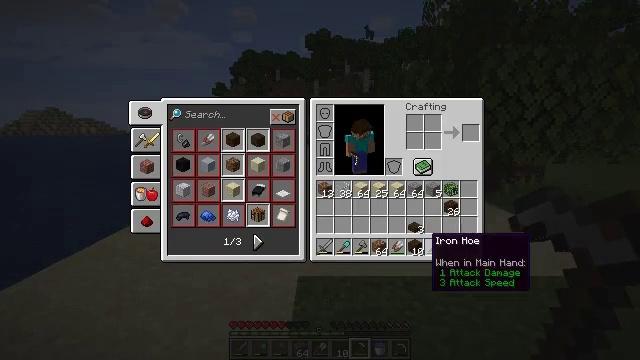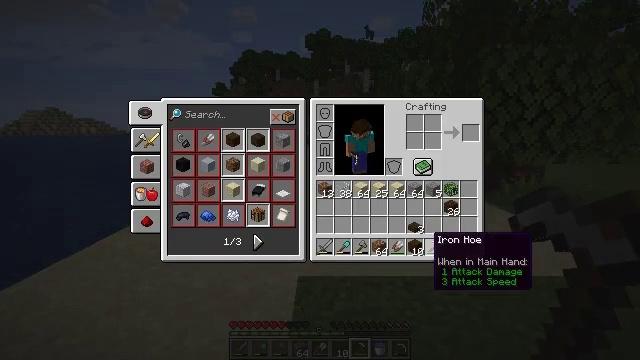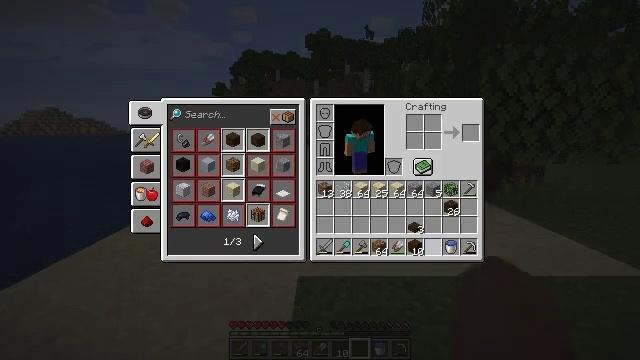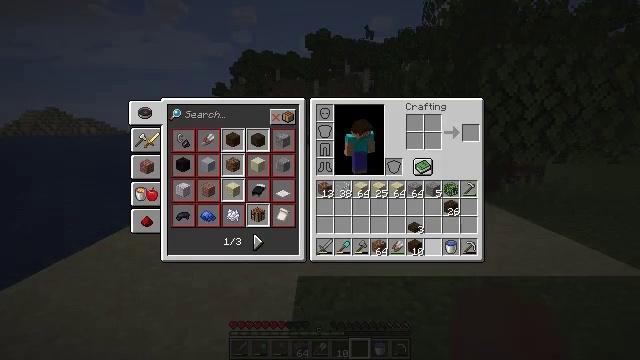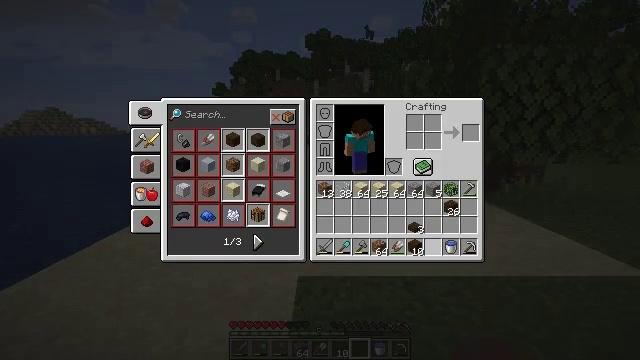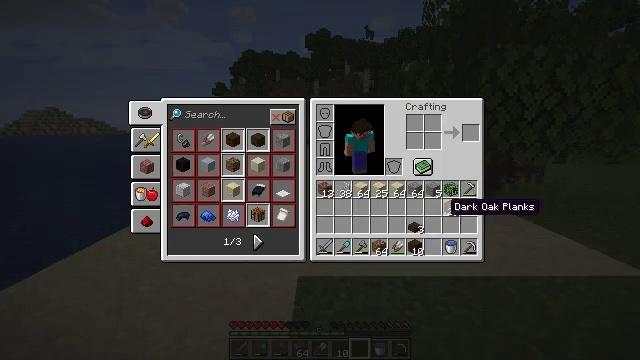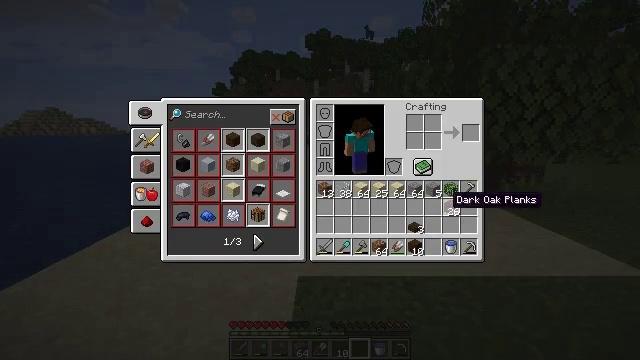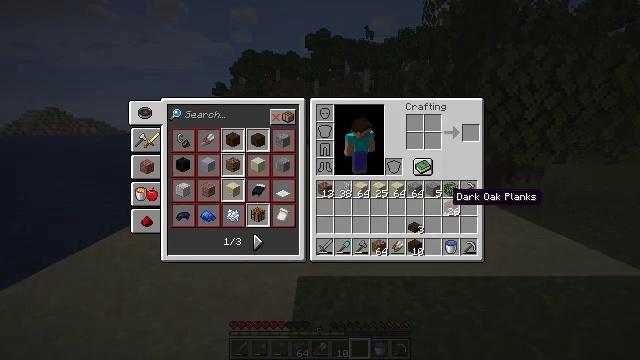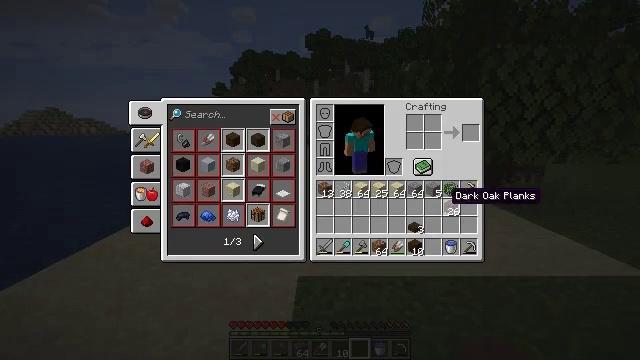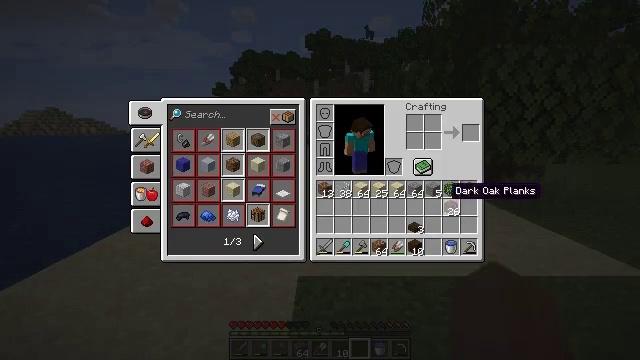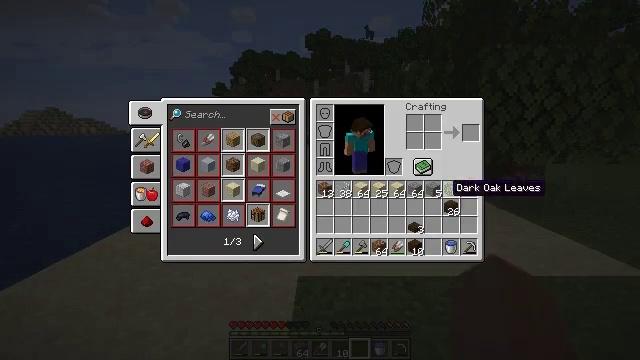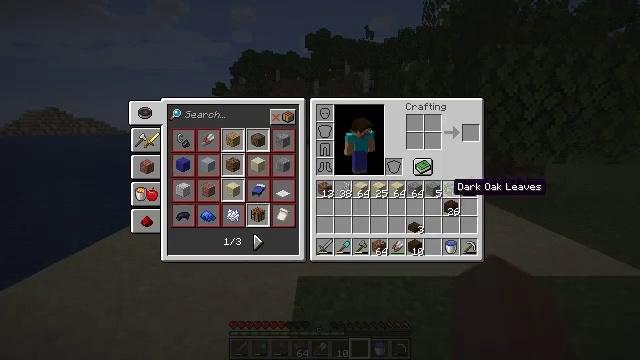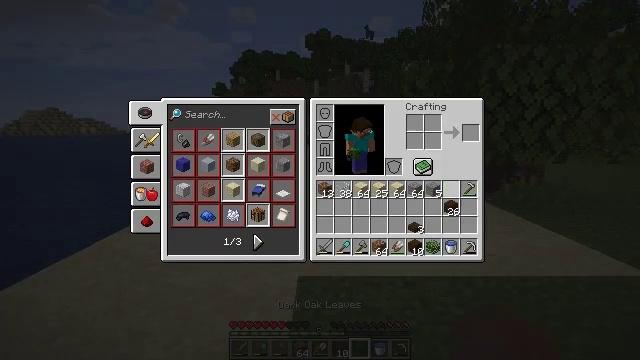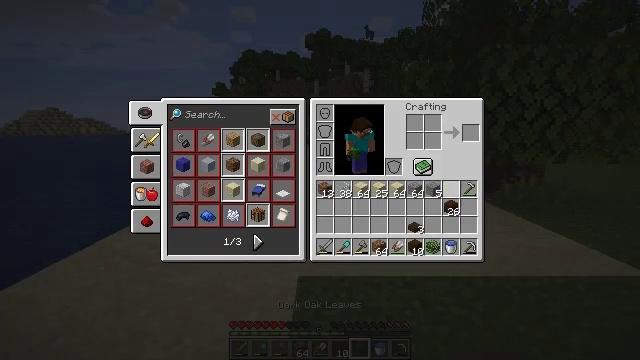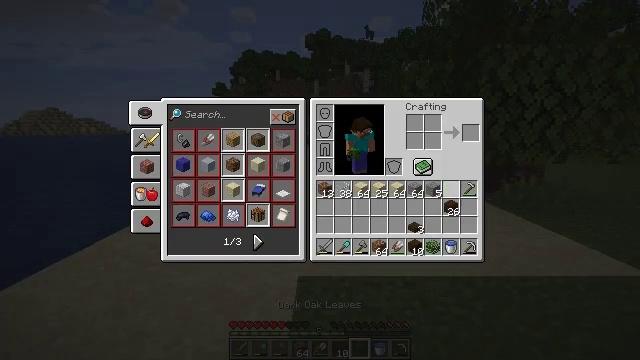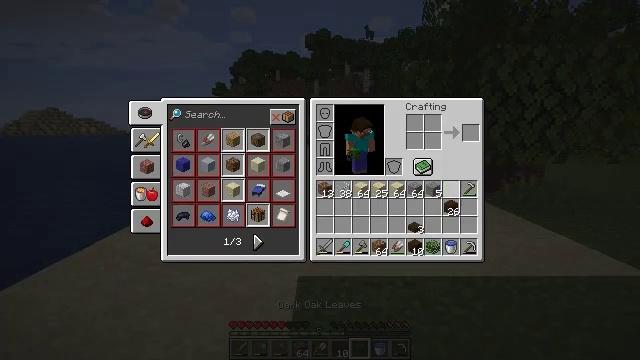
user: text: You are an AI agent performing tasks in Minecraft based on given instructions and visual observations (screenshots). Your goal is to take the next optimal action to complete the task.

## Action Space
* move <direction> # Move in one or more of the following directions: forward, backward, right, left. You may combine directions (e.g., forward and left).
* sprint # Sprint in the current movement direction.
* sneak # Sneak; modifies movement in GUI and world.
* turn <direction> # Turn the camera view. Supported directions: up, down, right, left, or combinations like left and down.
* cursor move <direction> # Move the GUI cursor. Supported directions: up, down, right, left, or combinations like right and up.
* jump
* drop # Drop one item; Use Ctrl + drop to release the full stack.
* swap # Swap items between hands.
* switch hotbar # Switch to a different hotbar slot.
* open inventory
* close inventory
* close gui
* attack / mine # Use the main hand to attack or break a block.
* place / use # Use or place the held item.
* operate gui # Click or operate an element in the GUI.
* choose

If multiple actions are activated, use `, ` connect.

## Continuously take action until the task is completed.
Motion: motion action
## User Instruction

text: Harvest dark oak leaves for decorative purposes.
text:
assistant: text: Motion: sneak
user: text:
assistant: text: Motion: sneak, attack / mine
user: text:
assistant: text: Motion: sneak, attack / mine
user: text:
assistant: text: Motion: sneak
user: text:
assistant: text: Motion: sneak, turn right and up
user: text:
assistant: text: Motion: sneak, turn up
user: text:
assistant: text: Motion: sneak
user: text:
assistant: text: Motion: sneak
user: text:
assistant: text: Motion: sneak
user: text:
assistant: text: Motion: sneak
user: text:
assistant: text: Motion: sneak
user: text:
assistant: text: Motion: sneak, attack / mine
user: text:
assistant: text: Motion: sneak, attack / mine
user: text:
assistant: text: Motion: sneak, attack / mine
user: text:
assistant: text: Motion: sneak
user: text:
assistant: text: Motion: sneak
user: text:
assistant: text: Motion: no_op
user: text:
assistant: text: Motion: no_op
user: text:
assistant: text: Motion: no_op
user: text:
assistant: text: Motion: no_op
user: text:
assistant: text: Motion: no_op
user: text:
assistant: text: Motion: turn down
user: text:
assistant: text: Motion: turn down
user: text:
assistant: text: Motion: turn down
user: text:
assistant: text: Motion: no_op
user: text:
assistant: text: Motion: no_op
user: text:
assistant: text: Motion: turn right
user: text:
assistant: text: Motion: turn right and up
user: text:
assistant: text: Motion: turn right and up
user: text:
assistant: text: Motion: turn right and up